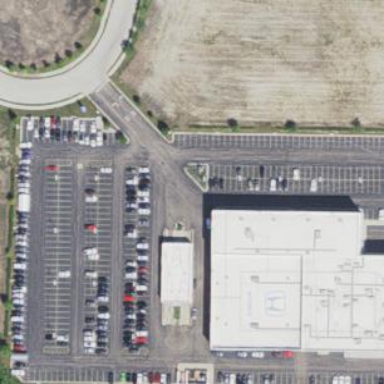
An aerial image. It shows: Commercial building housing car shop.